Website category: sports
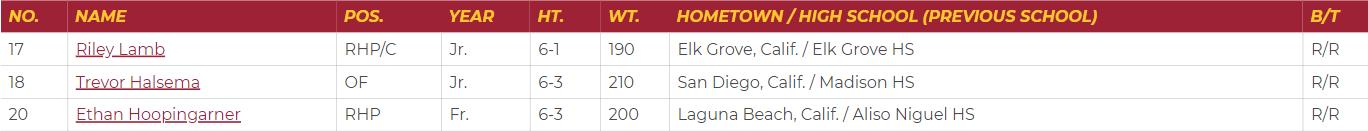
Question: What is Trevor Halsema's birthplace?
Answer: San Diego, Calif.

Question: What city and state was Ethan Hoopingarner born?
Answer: Laguna Beach, Calif.

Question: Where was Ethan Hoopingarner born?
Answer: Laguna Beach, Calif.

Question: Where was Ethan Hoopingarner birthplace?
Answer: Laguna Beach, Calif.

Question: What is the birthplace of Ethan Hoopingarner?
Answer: Laguna Beach, Calif.

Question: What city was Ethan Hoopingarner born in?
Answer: Laguna Beach, Calif.

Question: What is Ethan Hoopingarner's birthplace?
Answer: Laguna Beach, Calif.

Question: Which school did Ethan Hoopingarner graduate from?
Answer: Aliso Niguel HS

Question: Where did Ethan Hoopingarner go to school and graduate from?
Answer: Aliso Niguel HS

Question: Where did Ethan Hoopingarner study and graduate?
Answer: Aliso Niguel HS

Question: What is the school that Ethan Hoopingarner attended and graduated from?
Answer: Aliso Niguel HS

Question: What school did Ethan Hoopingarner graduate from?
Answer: Aliso Niguel HS

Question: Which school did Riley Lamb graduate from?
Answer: Elk Grove HS

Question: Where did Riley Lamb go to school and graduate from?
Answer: Elk Grove HS

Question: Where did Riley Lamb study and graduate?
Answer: Elk Grove HS

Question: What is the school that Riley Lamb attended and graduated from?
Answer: Elk Grove HS

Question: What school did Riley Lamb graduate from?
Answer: Elk Grove HS

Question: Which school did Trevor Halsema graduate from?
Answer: Madison HS

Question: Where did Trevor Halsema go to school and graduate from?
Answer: Madison HS

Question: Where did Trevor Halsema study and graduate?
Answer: Madison HS

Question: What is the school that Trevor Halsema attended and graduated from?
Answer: Madison HS

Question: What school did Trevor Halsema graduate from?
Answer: Madison HS